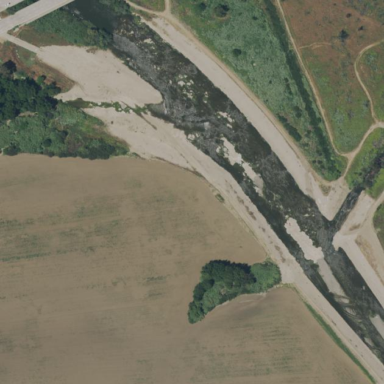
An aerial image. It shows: River with concrete riverbed.